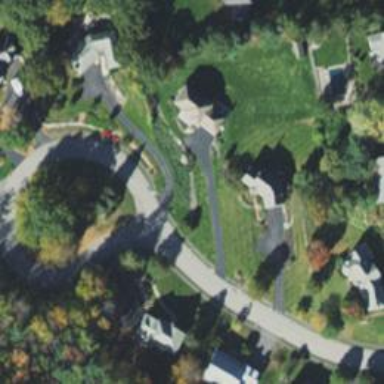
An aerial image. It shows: Residential road.